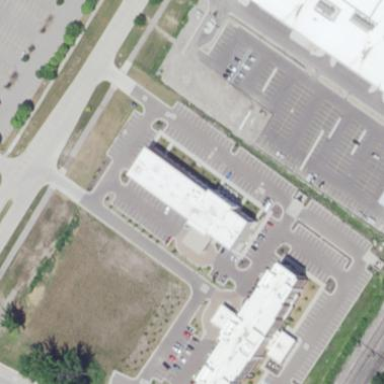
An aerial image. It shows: Hotel building.